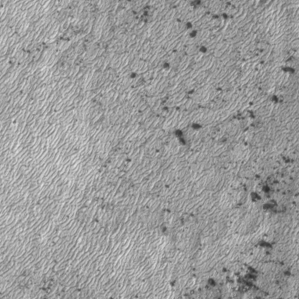
Label: frost